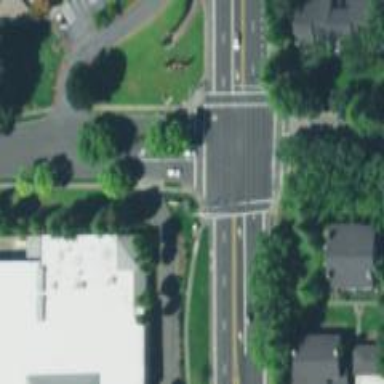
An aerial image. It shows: Crossing on the road.